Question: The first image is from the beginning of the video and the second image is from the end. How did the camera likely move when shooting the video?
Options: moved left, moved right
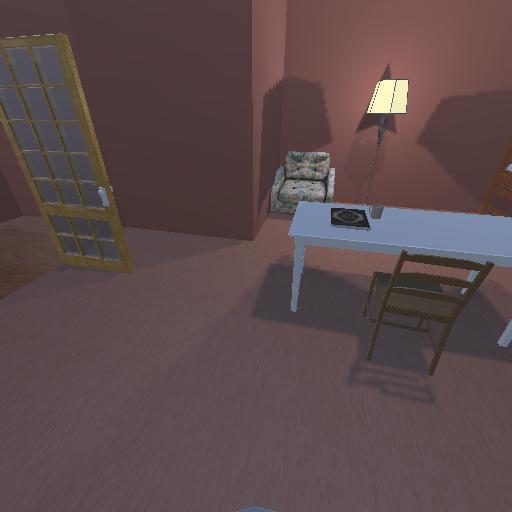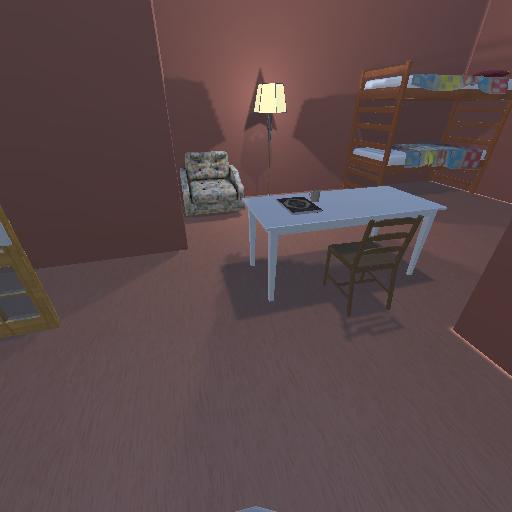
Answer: moved left